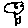
Label: flower